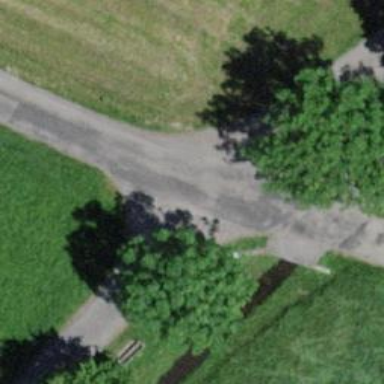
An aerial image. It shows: Residential road with asphalt surface suitable for agricultural vehicles.